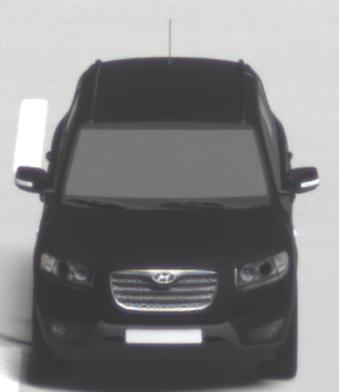
Make: Hyundai
Model: Santa Fe 2.4
Detailed model: Santa Fe (CM)
Model produced from: 2010/01
Model produced until: 2012/09
Doors: 5
Color: black
Road condition: dry road
Daytime: not specified
Contrast: high contrast